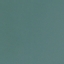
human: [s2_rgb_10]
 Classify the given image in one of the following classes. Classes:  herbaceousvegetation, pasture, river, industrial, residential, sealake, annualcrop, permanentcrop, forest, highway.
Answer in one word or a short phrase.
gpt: SeaLake